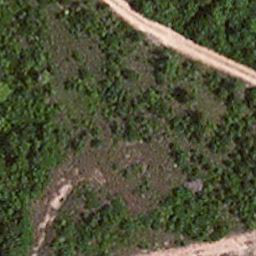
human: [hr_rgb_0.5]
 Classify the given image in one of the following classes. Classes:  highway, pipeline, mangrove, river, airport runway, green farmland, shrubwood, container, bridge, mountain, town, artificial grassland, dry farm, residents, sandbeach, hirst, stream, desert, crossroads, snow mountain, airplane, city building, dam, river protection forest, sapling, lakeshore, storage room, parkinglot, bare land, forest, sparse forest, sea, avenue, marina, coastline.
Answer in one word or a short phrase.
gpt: avenue